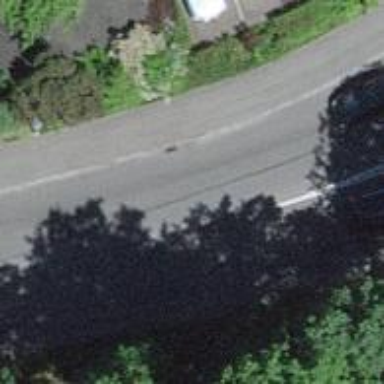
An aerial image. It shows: Smoothly paved residential road.